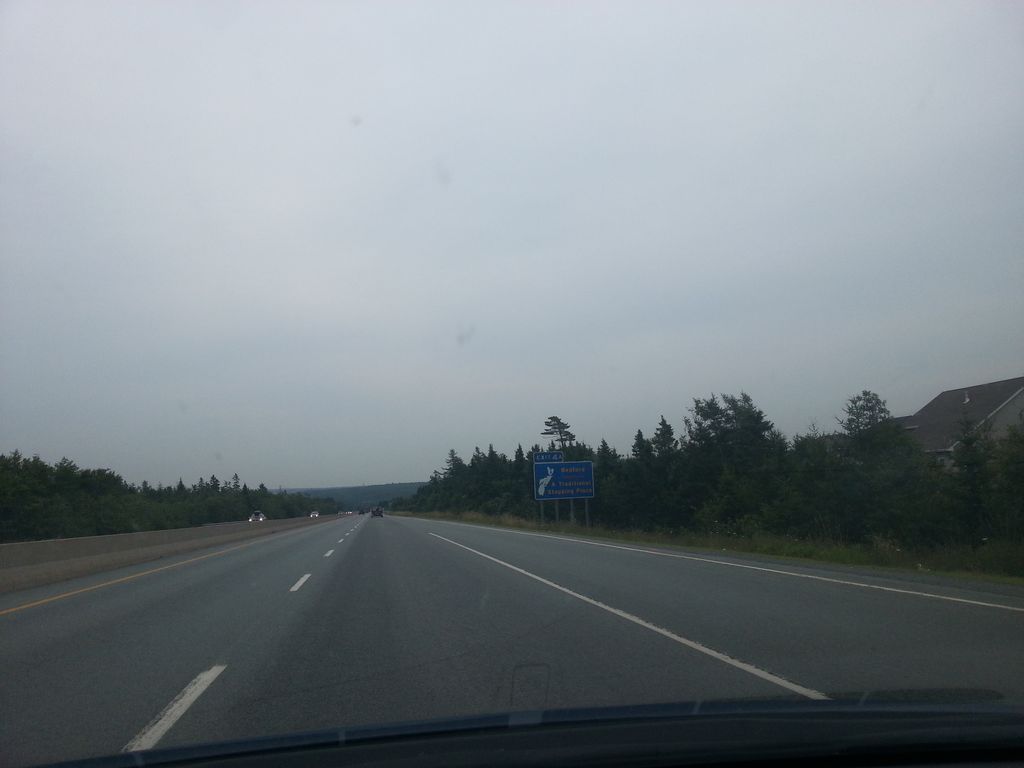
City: halifax